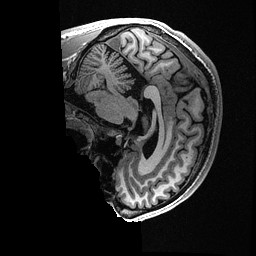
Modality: T1w
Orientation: sagittal
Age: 22
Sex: male
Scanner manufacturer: ge
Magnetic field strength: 3 T
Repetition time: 0.006952 s
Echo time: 0.00292 s